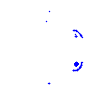
Particle: pion